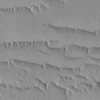
Label: not_dusty